Aerial crown-view tile of a tropical tree (Barro Colorado Island, Panama), acquired 20250512:
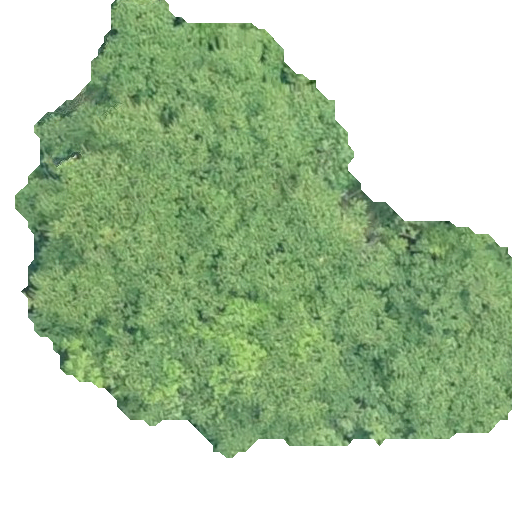
Species: Tachigali panamensis
GBIF accepted scientific name: Tachigali panamensis
Crown area: 226.063 m²